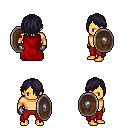
a pixel art fantasy rpg character, male body template, human, tanned skin, red cape, red pants, raven bangs hairstyle, metal gloves, shield, four views (front, back, left, right), 2x2 character sprite sheet, small pixel art, hard edges, no anti-aliasing